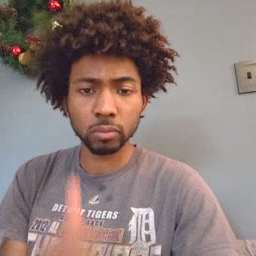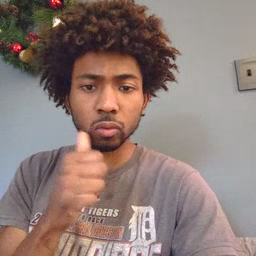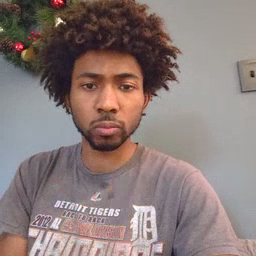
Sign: girl